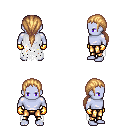
a pixel art fantasy rpg character, male body template, dark elf, purple skin, white tattered cape, gold greaves, light blonde ponytail hairstyle, gold gloves, four views (front, back, left, right), 2x2 character sprite sheet, small pixel art, hard edges, no anti-aliasing